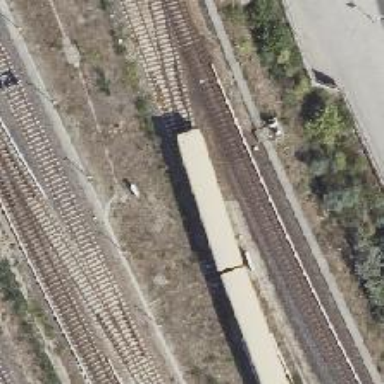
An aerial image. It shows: Yard used for service. The electrified light rail railway is visible.